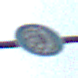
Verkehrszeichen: SchneekettenVorgeschrieben
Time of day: Midday
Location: Outdoor (Suburban)
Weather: Overcast
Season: NotSpecified
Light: Natural